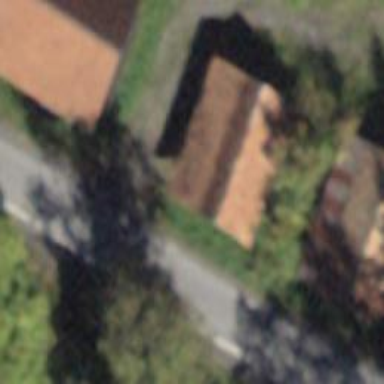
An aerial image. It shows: Rural barn.